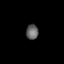
Tissue: prostate
Cell type: T cells
Senescence score: 0.7001
Nuclear area (px): 178
Mean DAPI intensity: 100.393